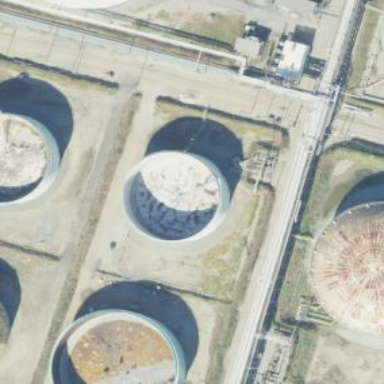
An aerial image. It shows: Storage tank that is man-made.